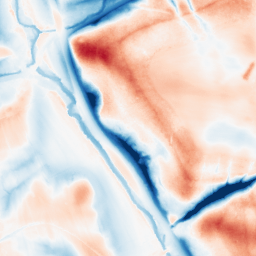
Category: classical
Decomposition family: uniform
Decomposition parameters: size: 50
Upsampling method: sinc_hamming
Upsampling parameters: scale: 2
kernel_size: 8
Upsampling scale: 2